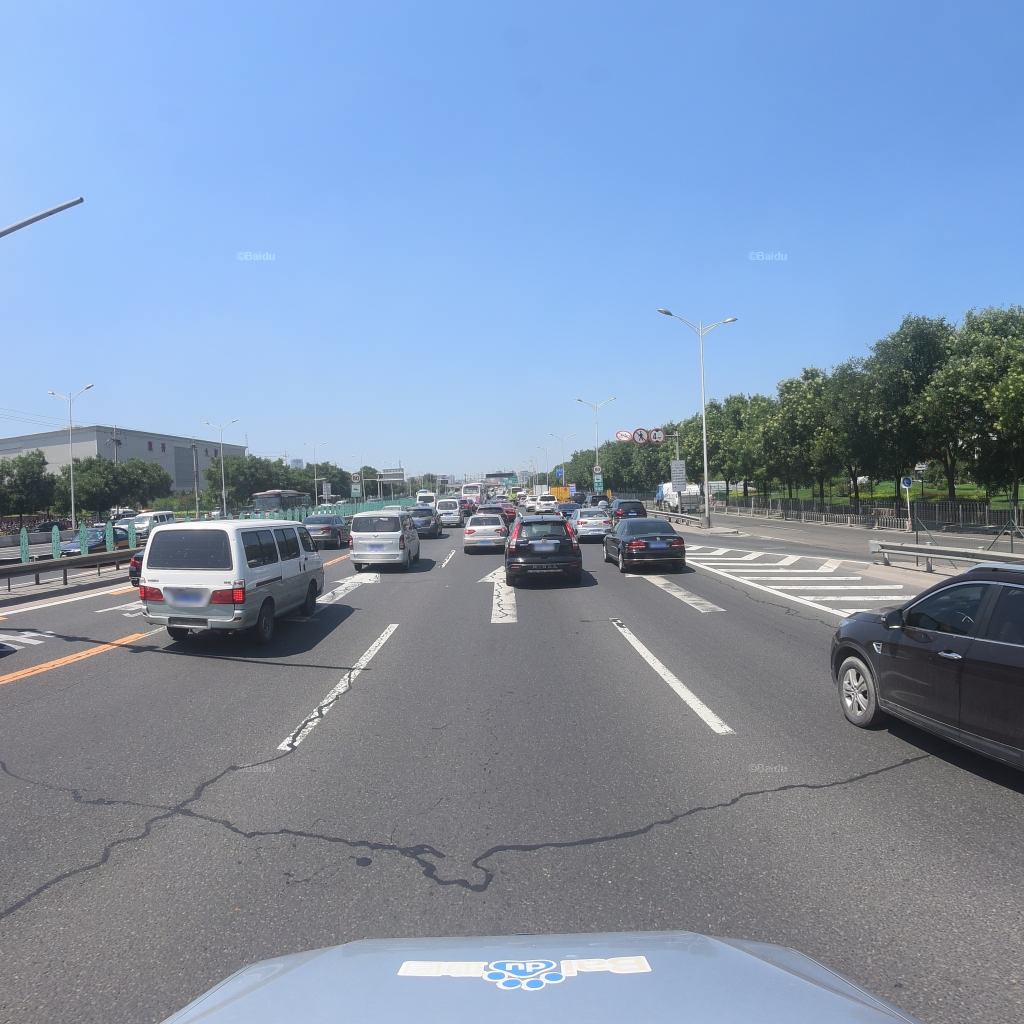
Region: Fengtai
Road damage annotations: longitudinal crack, longitudinal patch, longitudinal patch, transverse patch